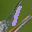
Label: 1